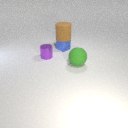
small blue rubber cube below large brown rubber cylinder